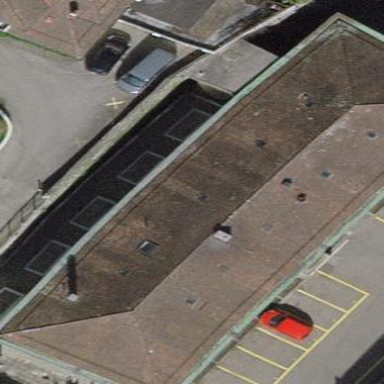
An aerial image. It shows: Office building.